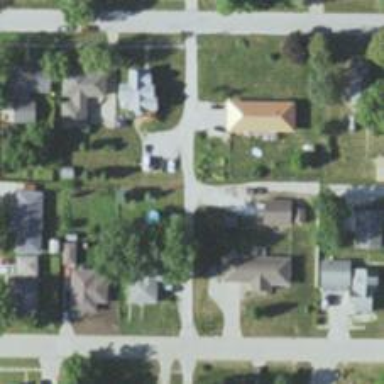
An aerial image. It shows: Alley classified as service road.